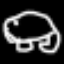
Label: frog